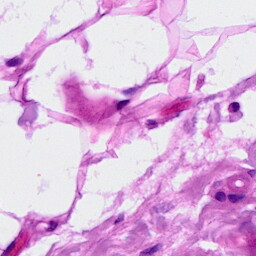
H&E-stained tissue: Breast